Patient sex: M
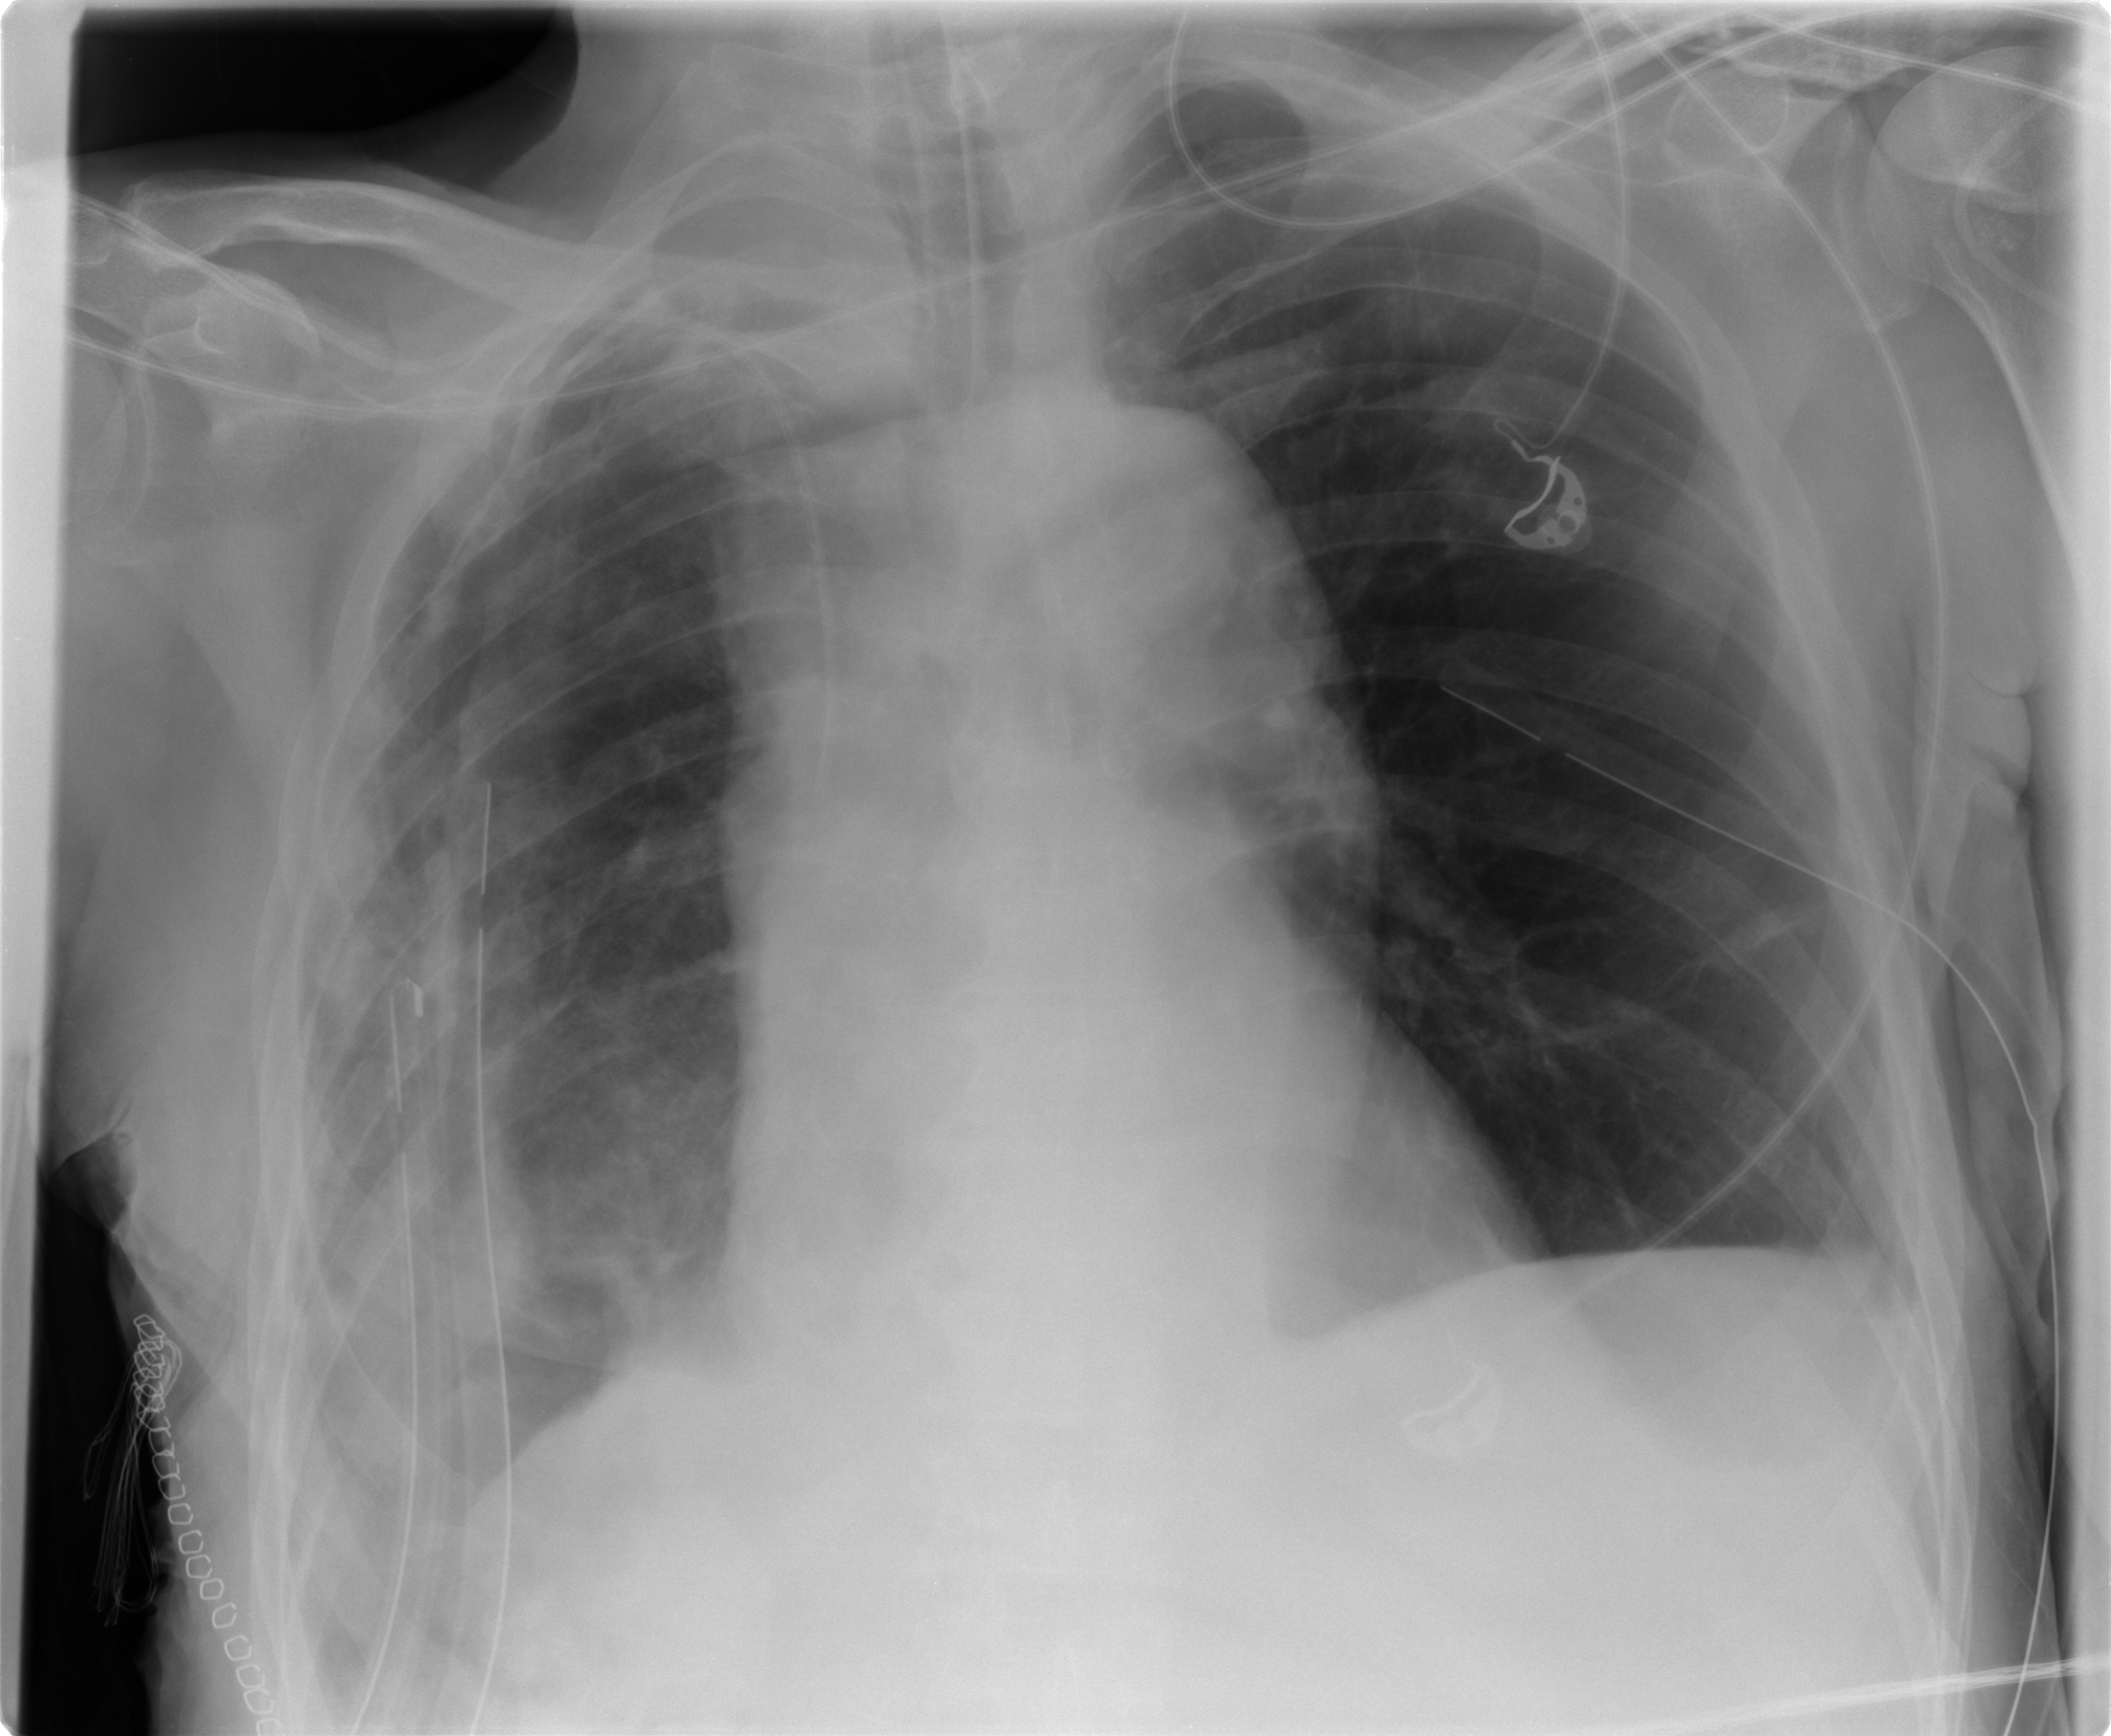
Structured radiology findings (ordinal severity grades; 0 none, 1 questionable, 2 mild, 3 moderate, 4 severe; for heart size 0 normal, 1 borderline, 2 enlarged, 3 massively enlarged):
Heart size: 2
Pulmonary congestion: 0
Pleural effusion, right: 3
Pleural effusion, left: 2
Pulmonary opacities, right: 1
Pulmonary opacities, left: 0
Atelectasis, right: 2
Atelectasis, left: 2